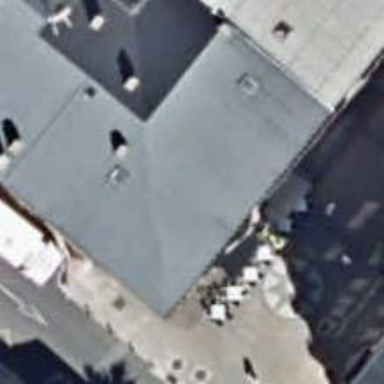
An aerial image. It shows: Pub.